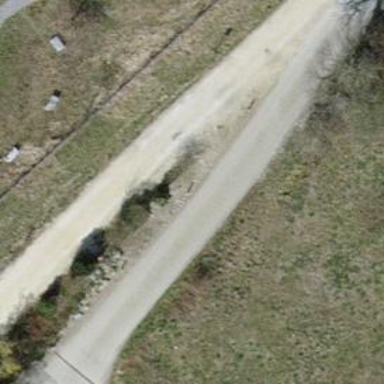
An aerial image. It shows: Driveway made of paving stones.